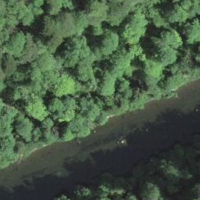
EUNIS habitat code: 41
Species observed at this site:
Petasites hybridus